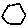
Label: hexagon